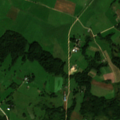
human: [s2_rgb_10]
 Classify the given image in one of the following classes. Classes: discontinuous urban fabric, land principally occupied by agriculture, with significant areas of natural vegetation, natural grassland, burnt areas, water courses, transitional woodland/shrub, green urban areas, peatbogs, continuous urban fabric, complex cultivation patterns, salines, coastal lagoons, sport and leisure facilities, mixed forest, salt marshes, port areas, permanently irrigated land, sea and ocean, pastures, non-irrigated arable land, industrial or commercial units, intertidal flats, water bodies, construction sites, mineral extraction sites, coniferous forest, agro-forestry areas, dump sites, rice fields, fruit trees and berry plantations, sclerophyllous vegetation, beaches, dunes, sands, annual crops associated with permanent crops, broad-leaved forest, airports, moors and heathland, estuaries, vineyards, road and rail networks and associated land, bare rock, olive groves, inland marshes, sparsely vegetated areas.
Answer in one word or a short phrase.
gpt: non-irrigated arable land, pastures, complex cultivation patterns, land principally occupied by agriculture, with significant areas of natural vegetation, broad-leaved forest